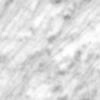
Label: no_change